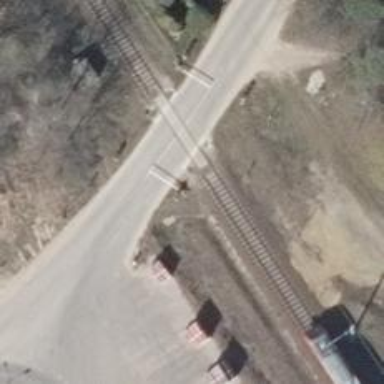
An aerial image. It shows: Railway signal.